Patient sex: F
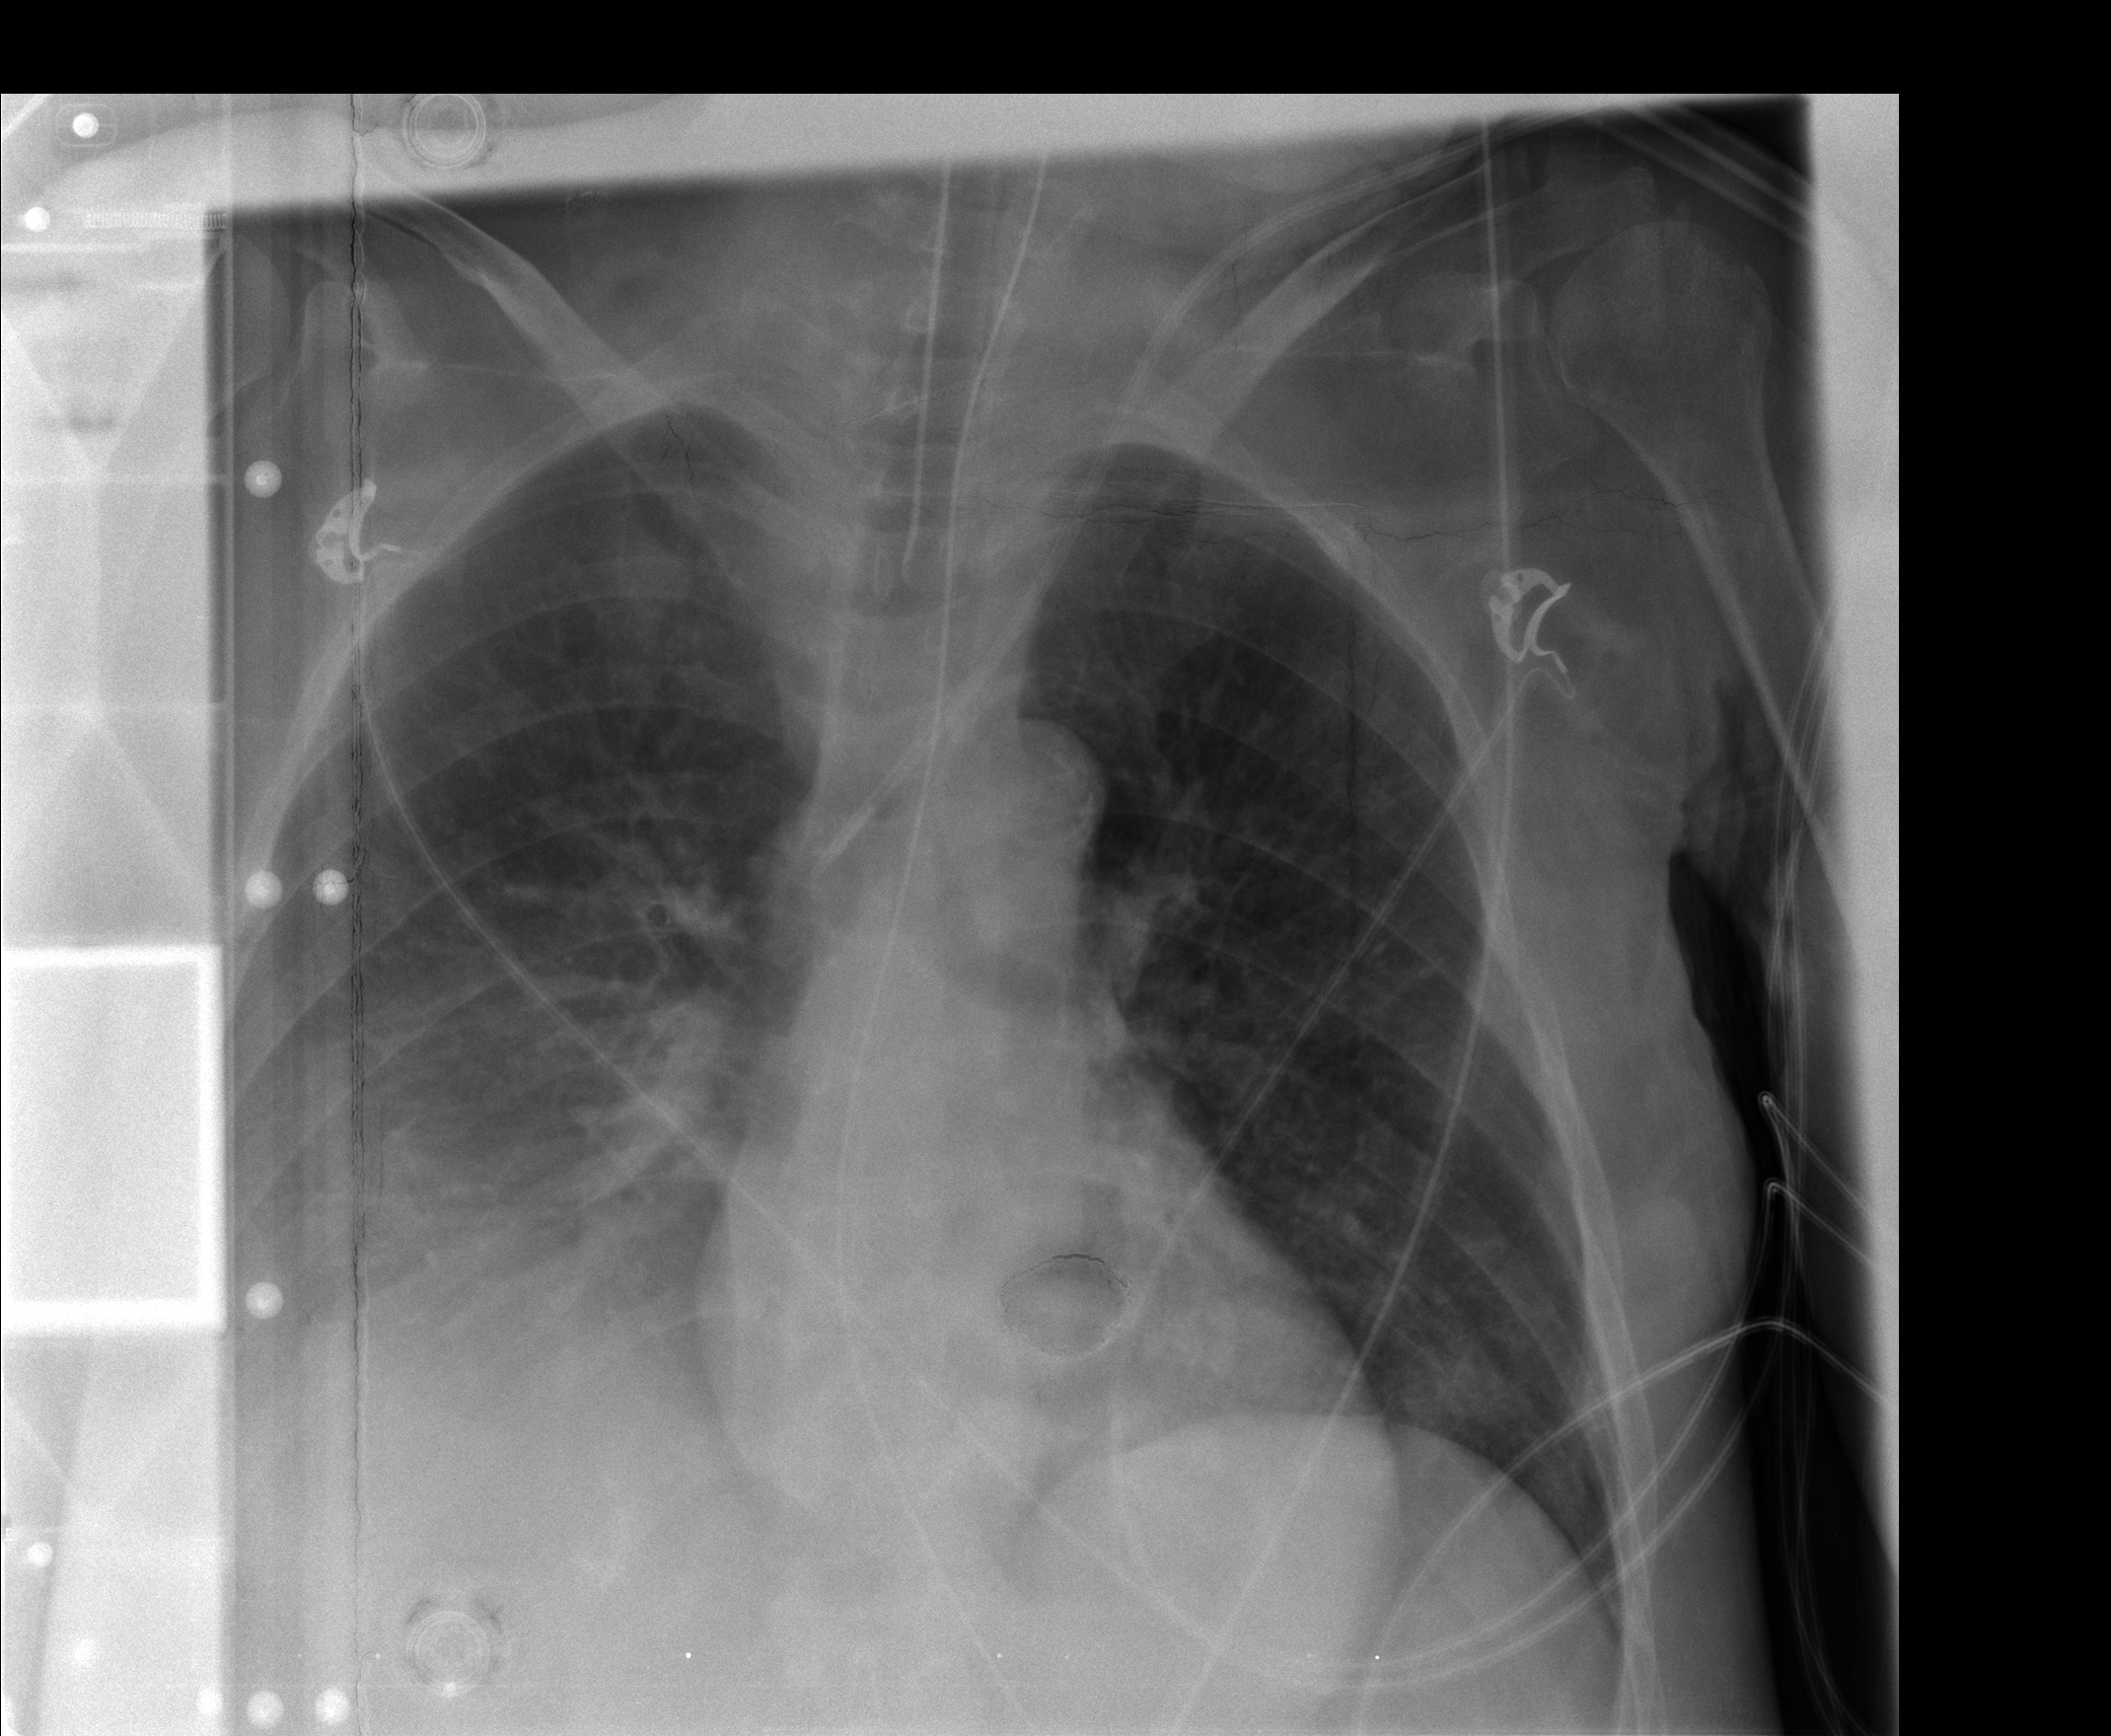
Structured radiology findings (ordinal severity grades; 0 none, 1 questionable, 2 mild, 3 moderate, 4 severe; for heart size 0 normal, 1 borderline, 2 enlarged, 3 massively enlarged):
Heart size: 1
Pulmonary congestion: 1
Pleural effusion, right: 2
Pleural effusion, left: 0
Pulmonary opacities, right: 0
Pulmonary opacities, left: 0
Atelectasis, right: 2
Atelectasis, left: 0